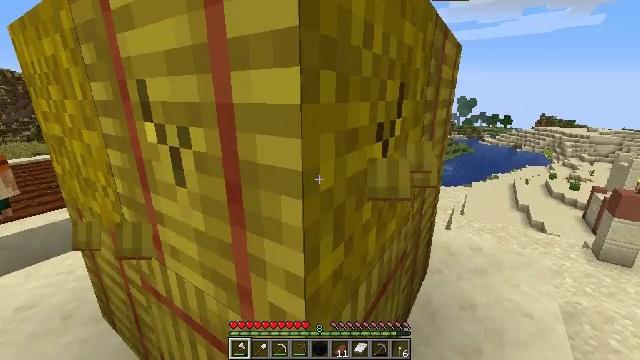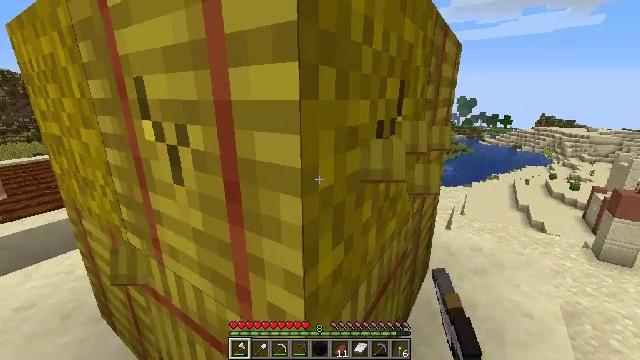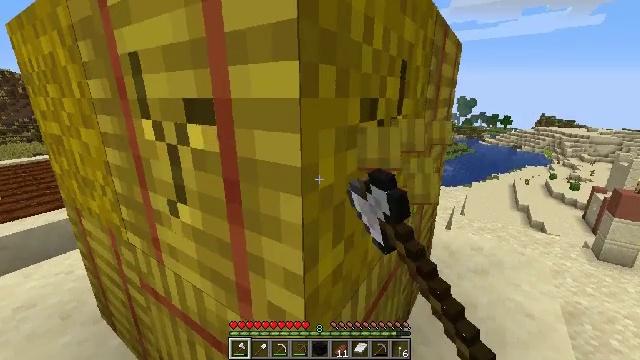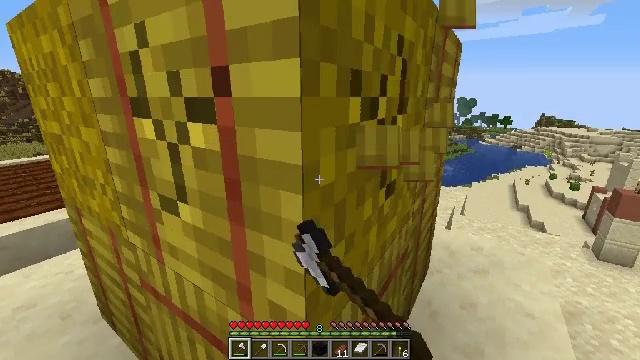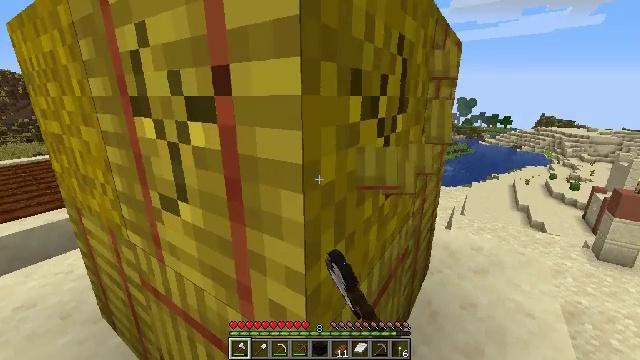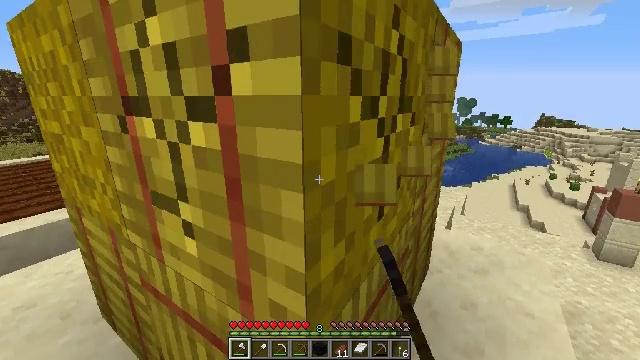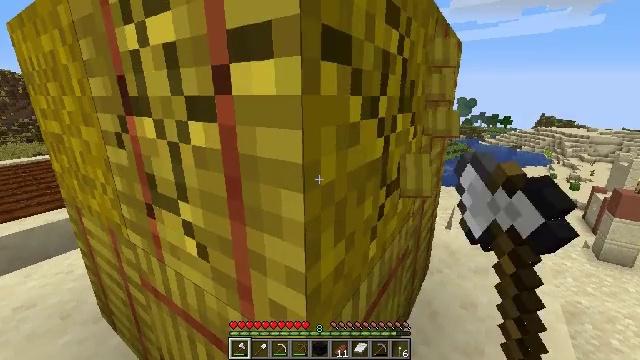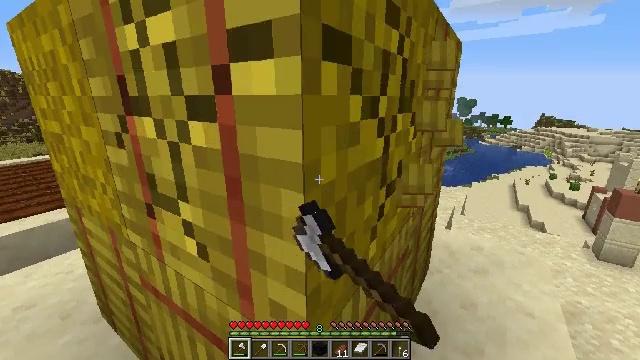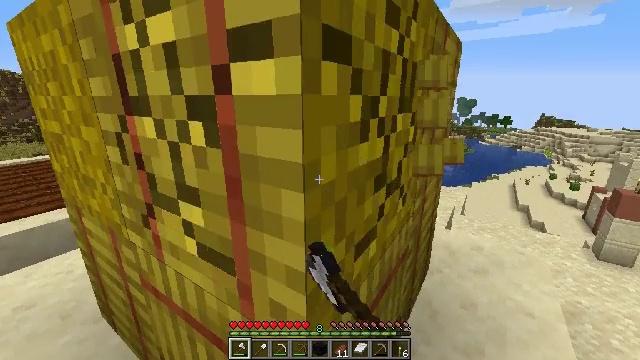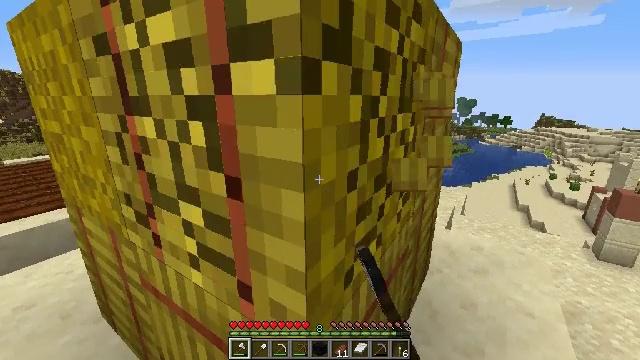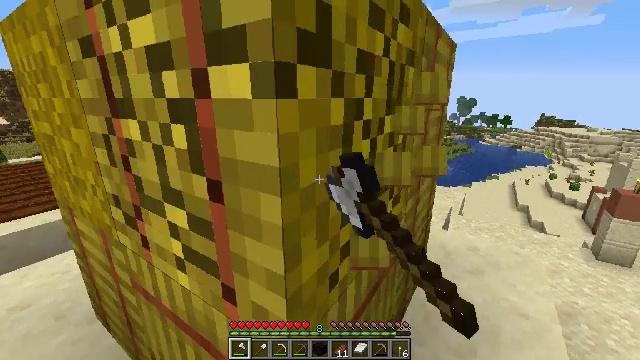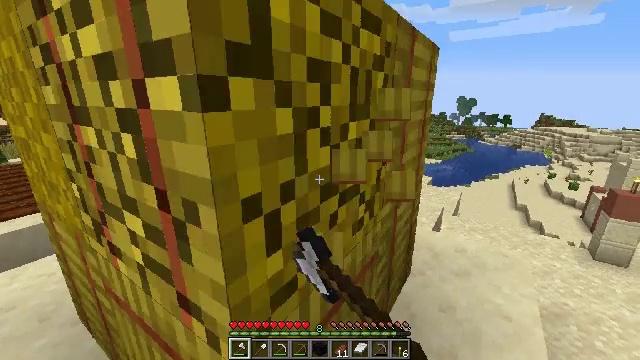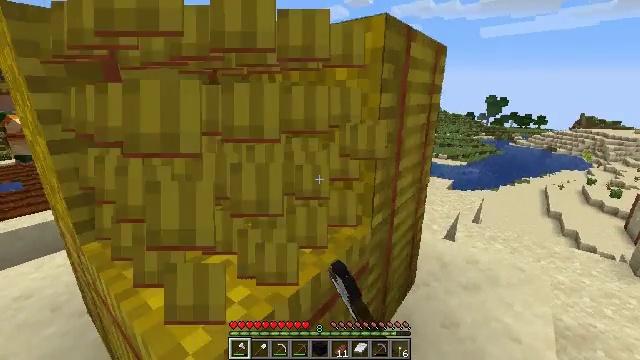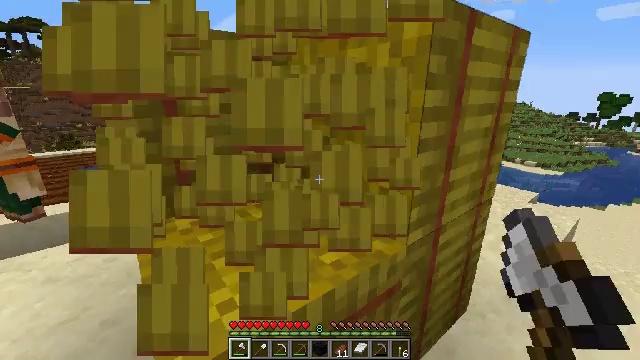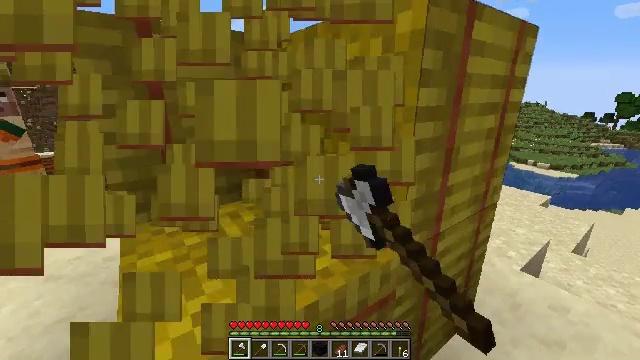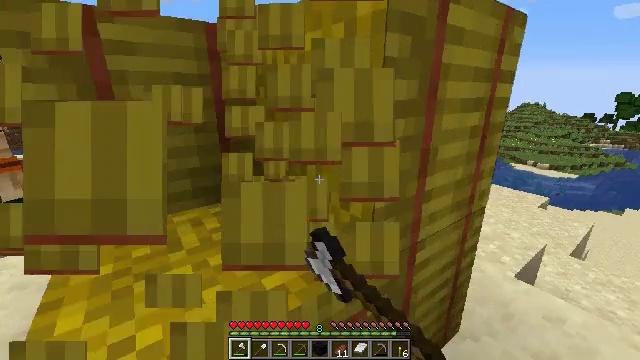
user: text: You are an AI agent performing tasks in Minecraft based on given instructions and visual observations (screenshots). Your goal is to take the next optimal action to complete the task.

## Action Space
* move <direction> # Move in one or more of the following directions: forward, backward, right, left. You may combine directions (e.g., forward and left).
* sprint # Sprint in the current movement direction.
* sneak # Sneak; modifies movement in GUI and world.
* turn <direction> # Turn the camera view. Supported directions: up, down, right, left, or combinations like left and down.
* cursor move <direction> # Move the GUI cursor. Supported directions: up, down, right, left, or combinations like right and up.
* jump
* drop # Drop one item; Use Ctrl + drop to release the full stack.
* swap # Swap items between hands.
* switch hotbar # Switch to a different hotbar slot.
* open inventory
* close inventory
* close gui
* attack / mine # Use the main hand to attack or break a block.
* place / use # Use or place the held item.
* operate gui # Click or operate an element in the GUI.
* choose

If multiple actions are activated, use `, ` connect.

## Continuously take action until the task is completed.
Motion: motion action
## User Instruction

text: Collect a hay block for crafting.
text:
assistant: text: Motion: attack / mine
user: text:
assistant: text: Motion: attack / mine
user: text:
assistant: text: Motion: attack / mine
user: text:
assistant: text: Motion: attack / mine
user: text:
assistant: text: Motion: attack / mine
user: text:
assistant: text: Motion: attack / mine
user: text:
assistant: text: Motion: attack / mine
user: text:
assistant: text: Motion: attack / mine
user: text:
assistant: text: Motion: attack / mine
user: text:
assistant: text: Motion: move right, attack / mine
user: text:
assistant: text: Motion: move right, attack / mine
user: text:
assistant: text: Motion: move forward and move right, turn left, attack / mine
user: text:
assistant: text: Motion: move forward and move right, turn left, attack / mine
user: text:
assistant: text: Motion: move forward and move right, turn left, attack / mine
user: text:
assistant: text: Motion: move forward and move right, attack / mine
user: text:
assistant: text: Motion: move forward and move right, attack / mine
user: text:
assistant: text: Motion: attack / mine
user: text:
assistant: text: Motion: attack / mine
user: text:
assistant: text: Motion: attack / mine
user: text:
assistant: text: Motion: attack / mine
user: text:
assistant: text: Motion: attack / mine
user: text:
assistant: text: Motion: attack / mine
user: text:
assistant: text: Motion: attack / mine
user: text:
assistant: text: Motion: attack / mine
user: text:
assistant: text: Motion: turn left, attack / mine
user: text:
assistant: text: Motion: turn left, attack / mine
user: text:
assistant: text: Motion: attack / mine
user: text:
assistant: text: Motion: attack / mine
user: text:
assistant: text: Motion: move right, attack / mine
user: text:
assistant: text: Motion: move right, attack / mine